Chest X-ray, PA view. Patient: 60 years old, sex F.
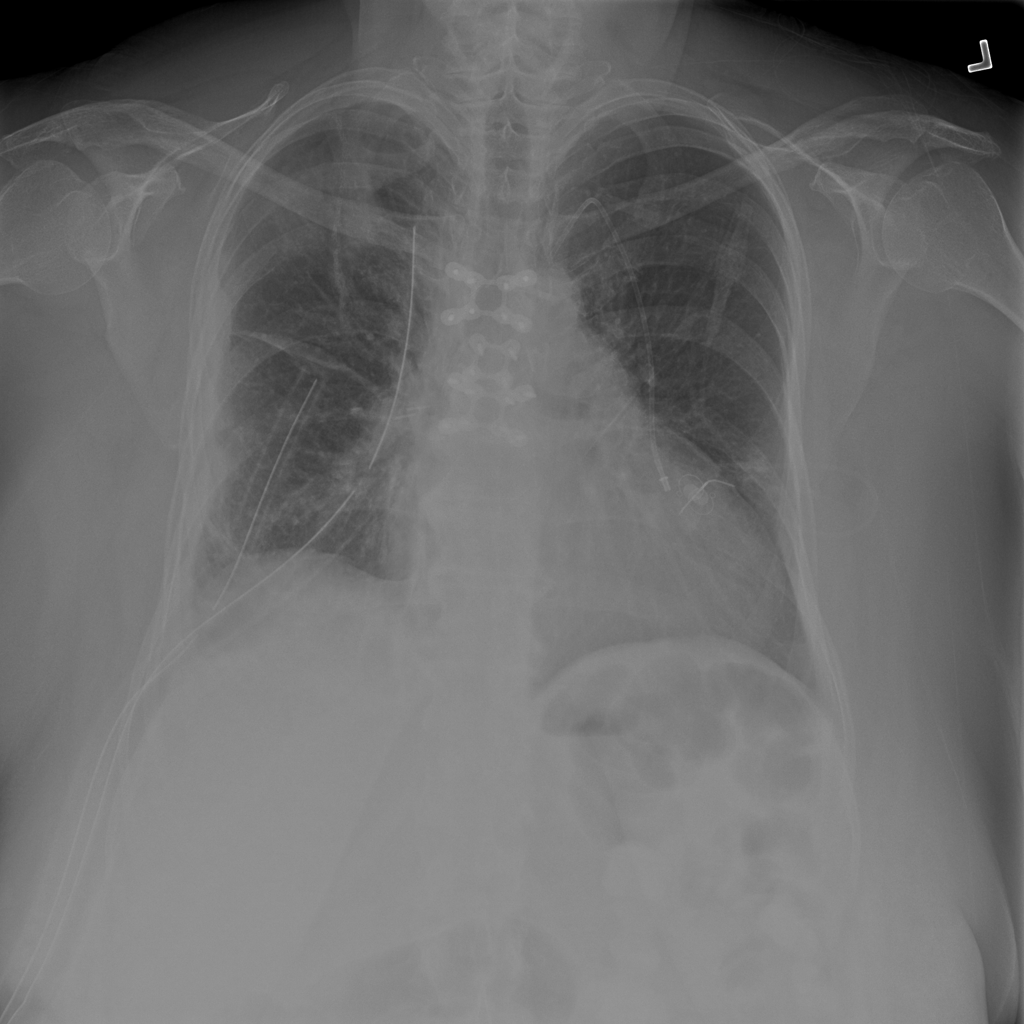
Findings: No Finding